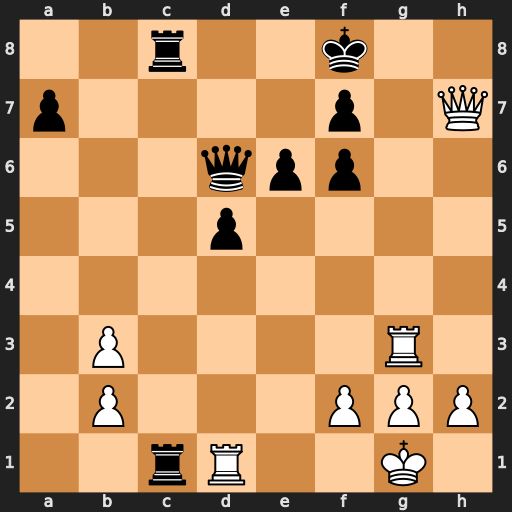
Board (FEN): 2r2k2/p4p1Q/3qpp2/3p4/8/1P4R1/1P3PPP/2rR2K1
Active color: w
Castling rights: -
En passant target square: -
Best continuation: Qh6+ Ke7 Rxc1